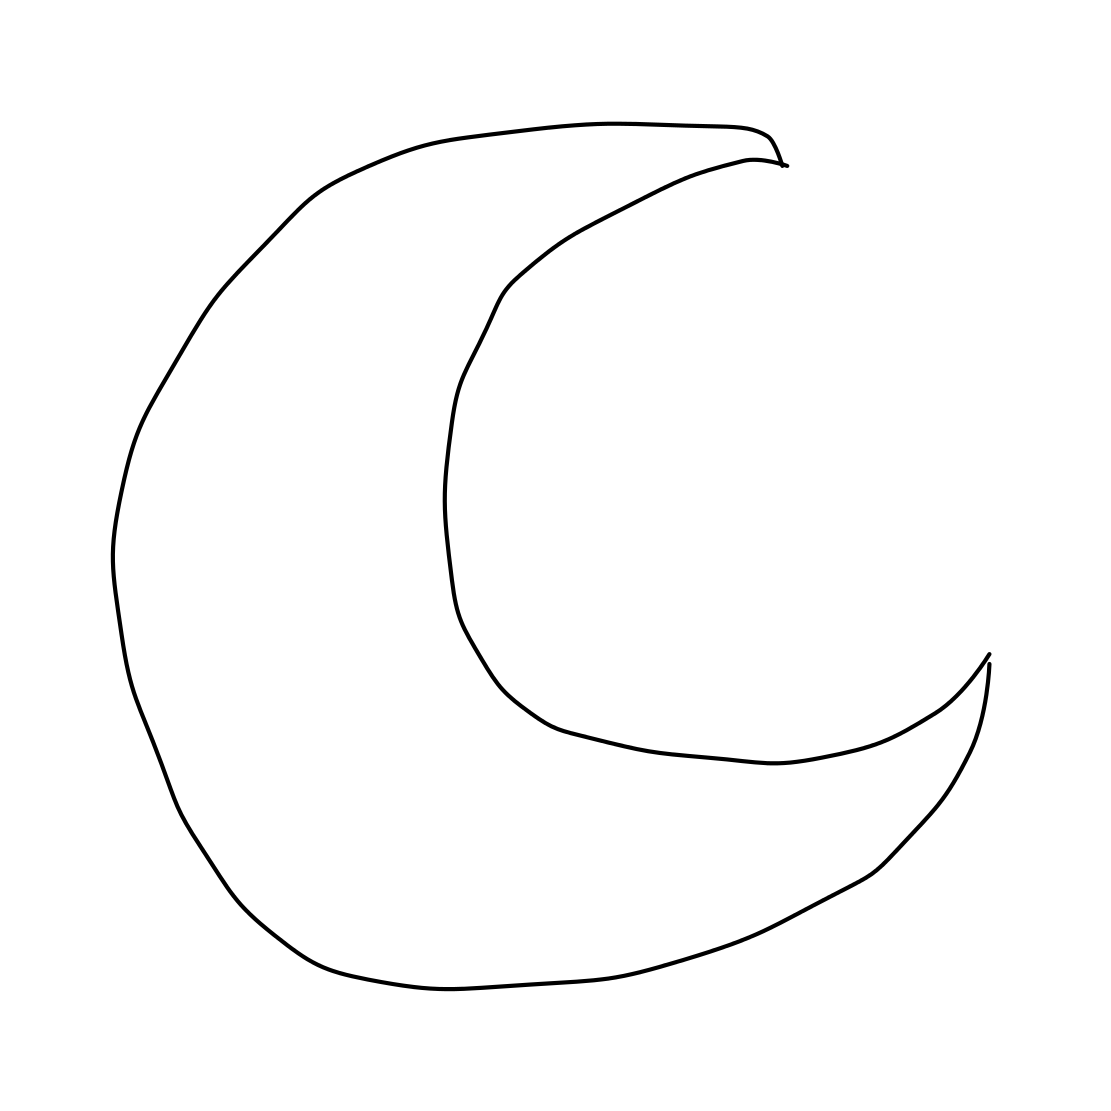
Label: moon